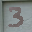
Label: 3